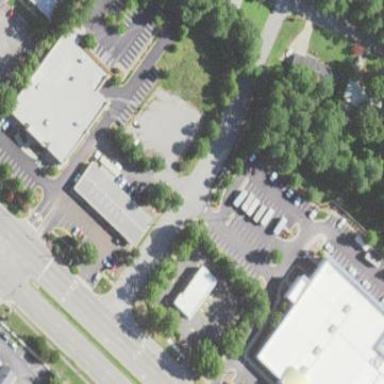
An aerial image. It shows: Commercial area.